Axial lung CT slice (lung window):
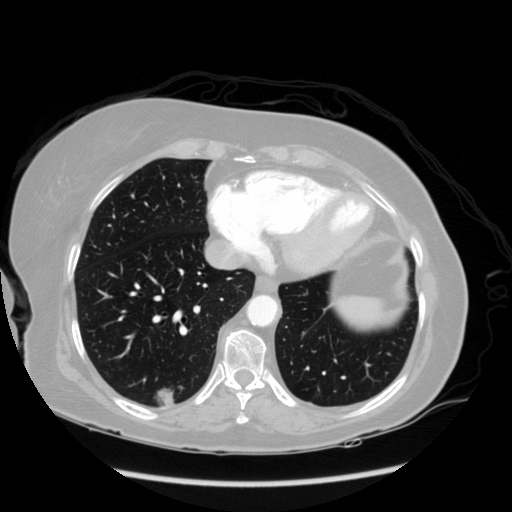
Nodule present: yes
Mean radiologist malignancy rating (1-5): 5